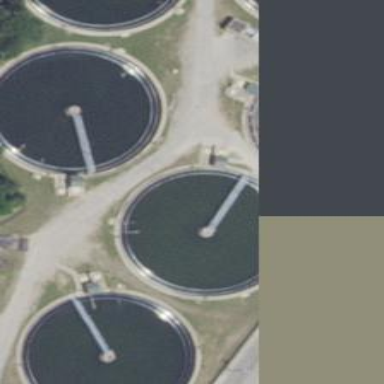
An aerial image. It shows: Body of wastewater.